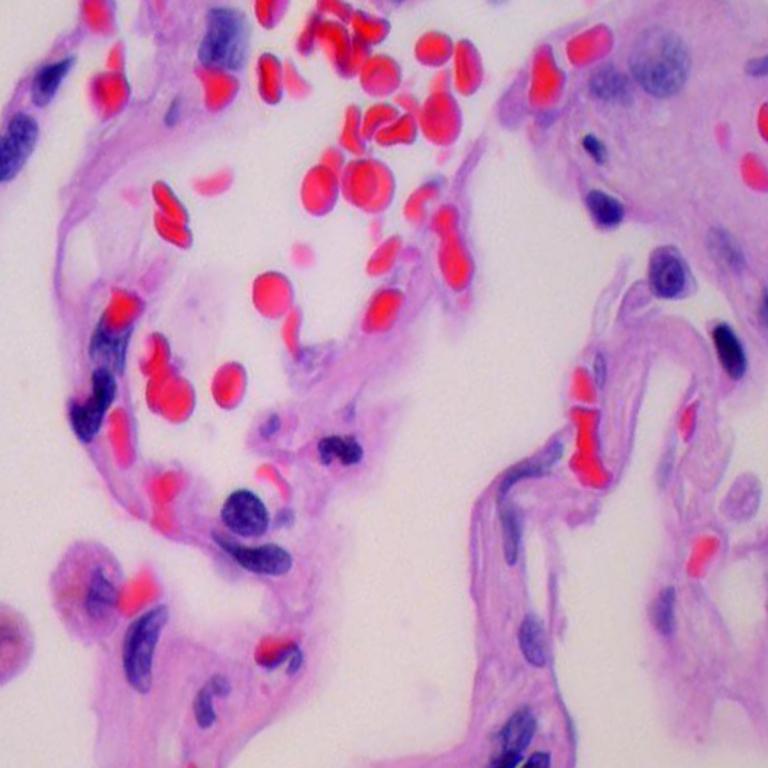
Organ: lung
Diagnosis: benign